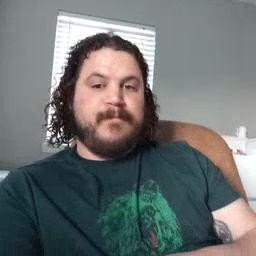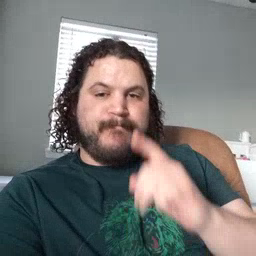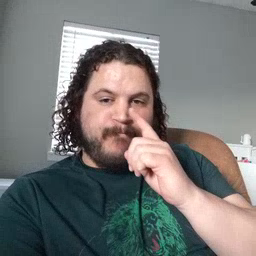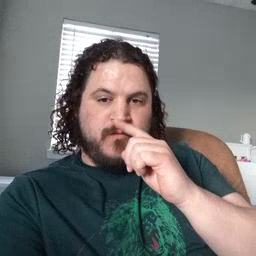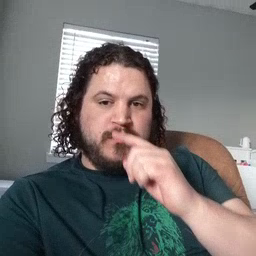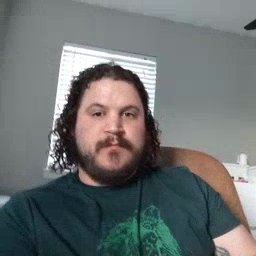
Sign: mouse